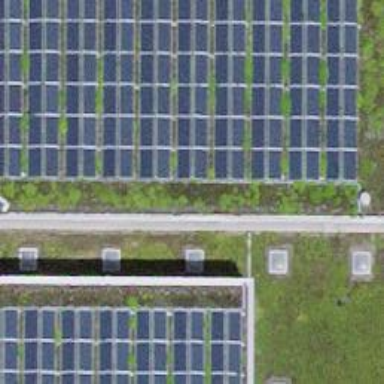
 consisting of solar photovoltaic panels."